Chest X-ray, PA view. Patient: 61 years old, sex M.
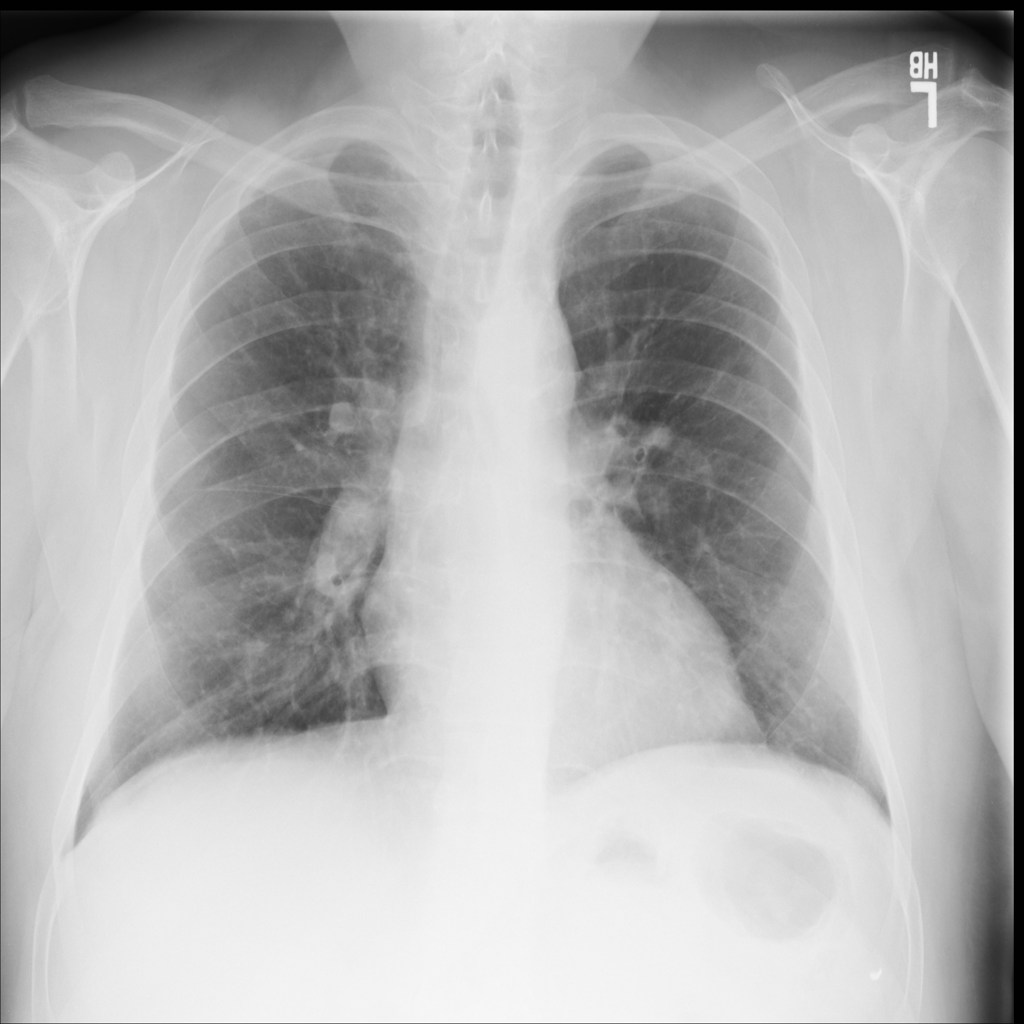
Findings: Emphysema